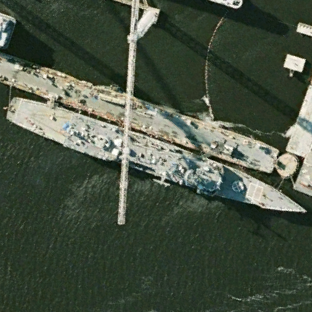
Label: cruiser